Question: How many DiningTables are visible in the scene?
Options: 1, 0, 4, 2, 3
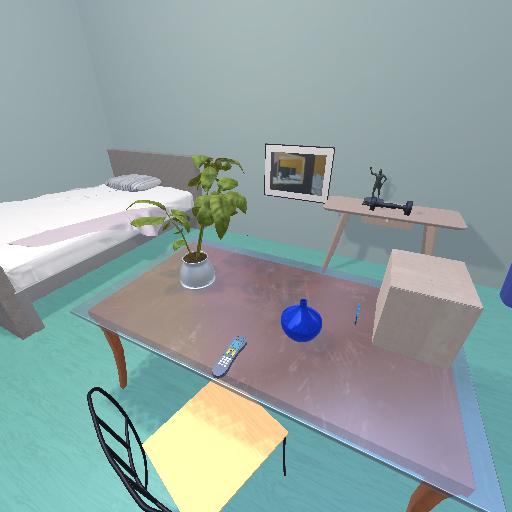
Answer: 1